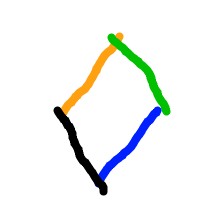
Shape: rhombus